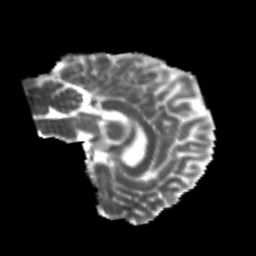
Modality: MD
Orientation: sagittal
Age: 26
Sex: female
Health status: healthy
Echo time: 0.074 s